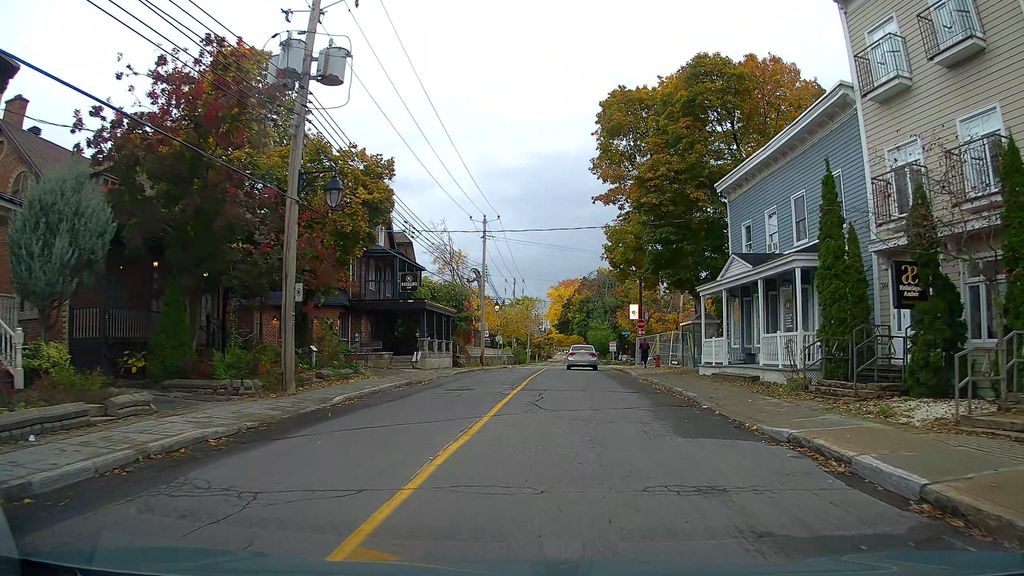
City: montreal